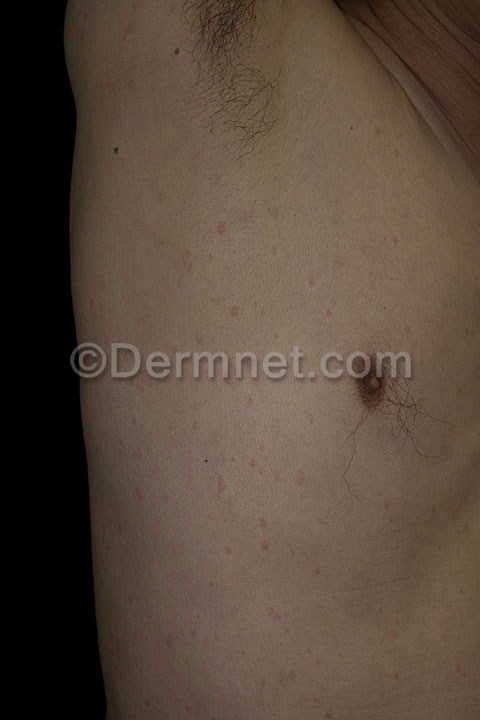
Disease: Urticaria Hives